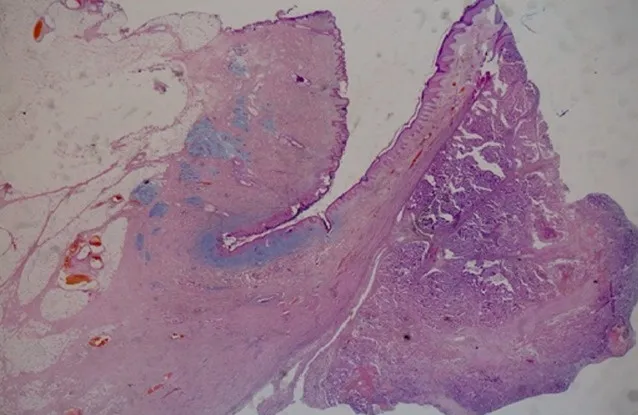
microphotography at low magnification shows the presence of a carcinomatous proliferation in the dermis, (HE; 10X).
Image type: pathology (h&e)